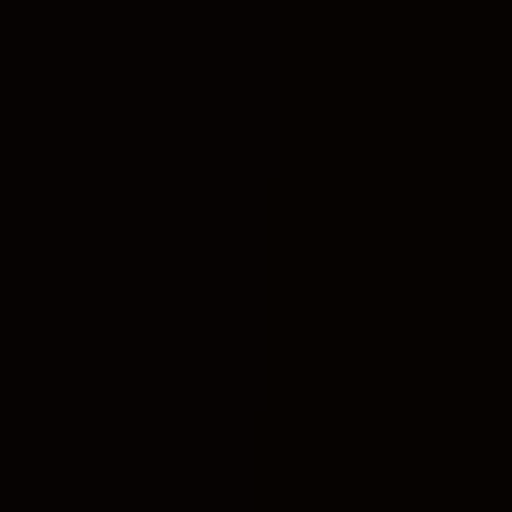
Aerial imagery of valley in Florida named Alabama Hollow containing woody wetlands, evergreen forest, open development, herbaceous wetlands, and shrub